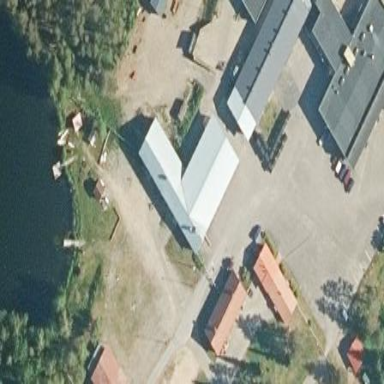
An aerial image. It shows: Public building.